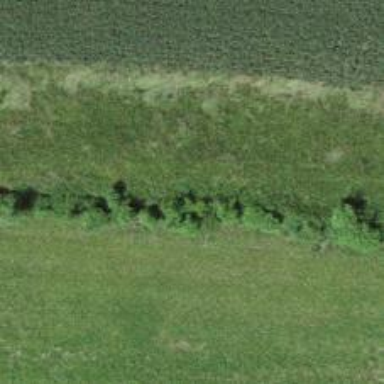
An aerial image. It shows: Ditch in the surroundings.